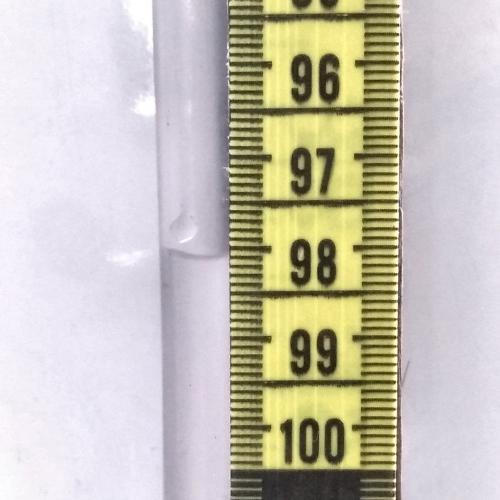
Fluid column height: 98.1 cm